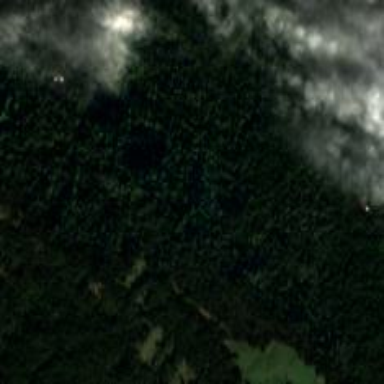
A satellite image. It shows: Forest area.